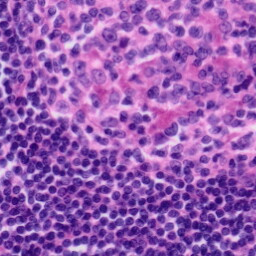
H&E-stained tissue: Tonsil